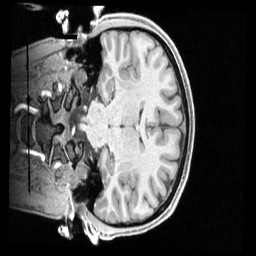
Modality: T1w
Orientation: coronal
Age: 21
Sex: female
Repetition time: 2.4 s
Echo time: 0.00222 s